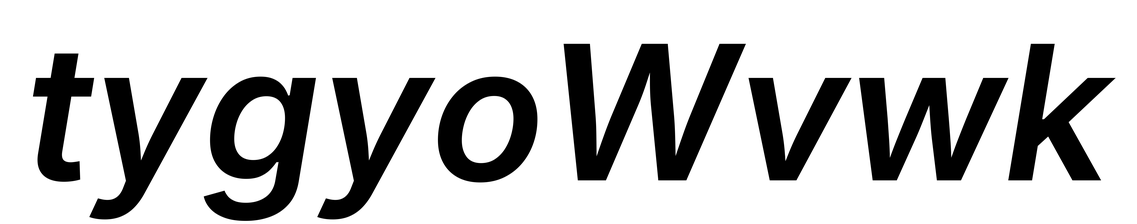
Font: Inter-Italic_SemiBold_Italic